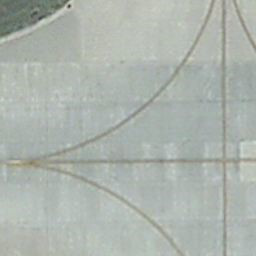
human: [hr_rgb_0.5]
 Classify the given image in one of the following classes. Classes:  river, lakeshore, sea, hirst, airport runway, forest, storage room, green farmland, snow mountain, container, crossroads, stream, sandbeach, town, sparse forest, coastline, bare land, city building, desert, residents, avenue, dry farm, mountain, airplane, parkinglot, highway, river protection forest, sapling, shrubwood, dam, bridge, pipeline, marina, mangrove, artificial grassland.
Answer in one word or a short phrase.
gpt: airport runway